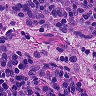
Metastatic tissue present: no